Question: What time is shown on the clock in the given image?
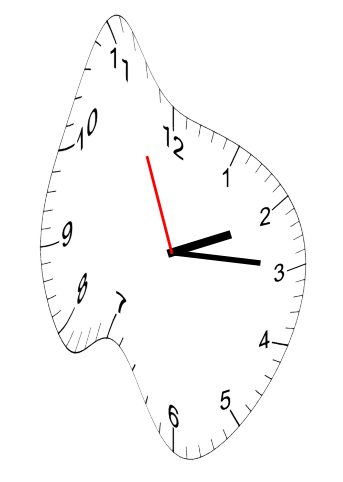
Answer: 02:14:56